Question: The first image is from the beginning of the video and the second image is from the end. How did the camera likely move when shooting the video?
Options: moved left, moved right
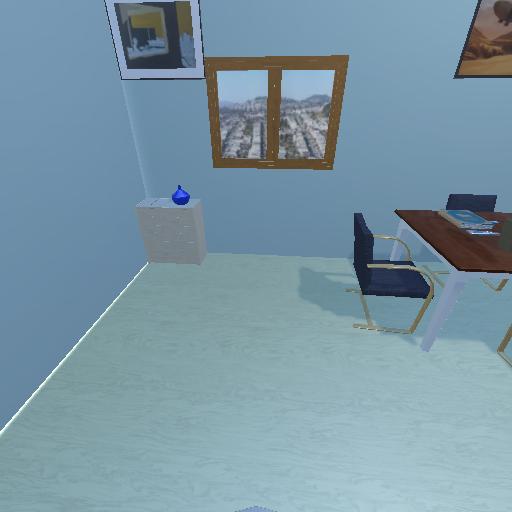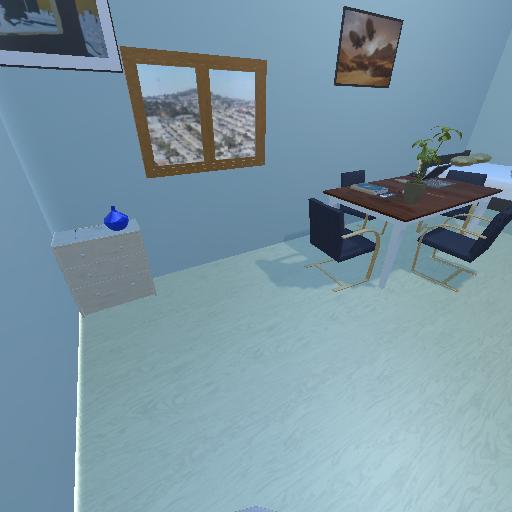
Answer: moved left